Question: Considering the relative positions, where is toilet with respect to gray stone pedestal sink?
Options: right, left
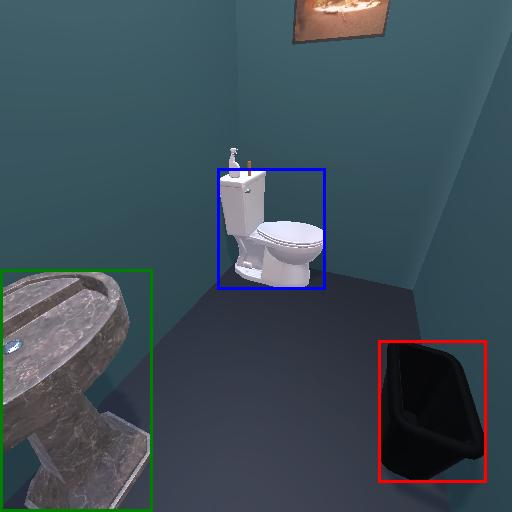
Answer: right